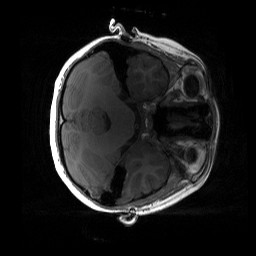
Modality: T1w
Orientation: axial
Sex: female
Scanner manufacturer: siemens
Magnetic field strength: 3 T
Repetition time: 1.9 s
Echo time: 0.00243 s